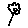
Label: flower